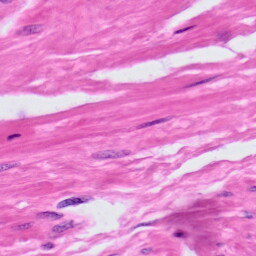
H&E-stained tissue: Prostate